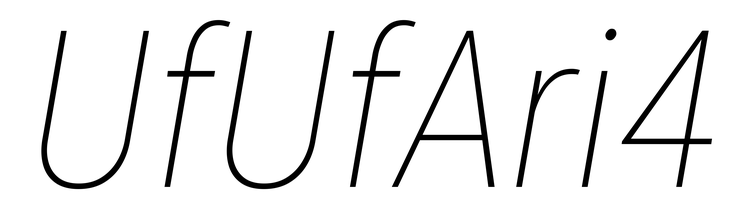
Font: Roboto-Italic_Condensed_Thin_Italic